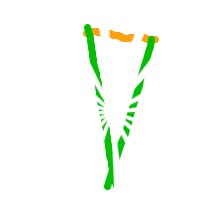
Shape: triangle